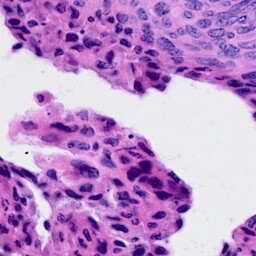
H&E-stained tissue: Cervix